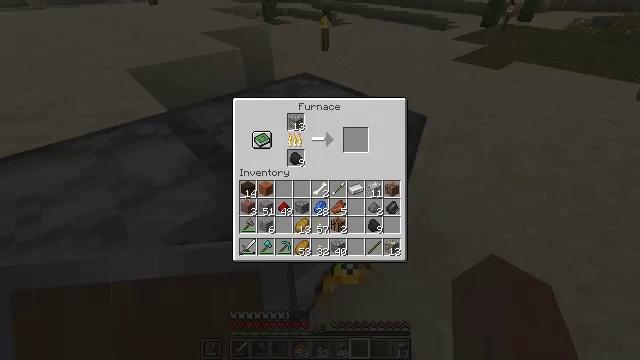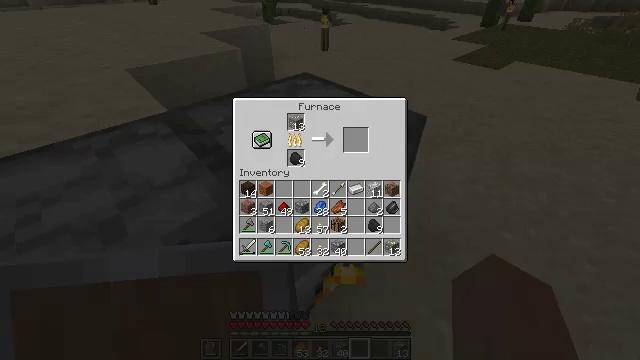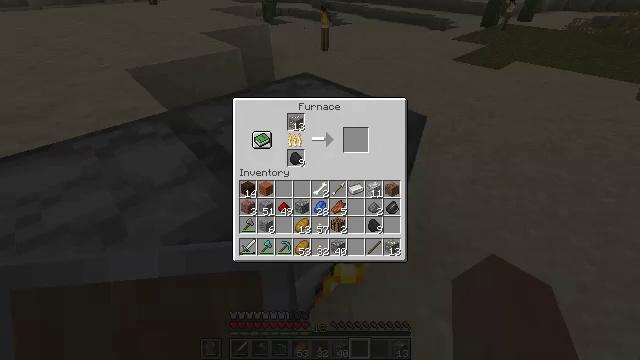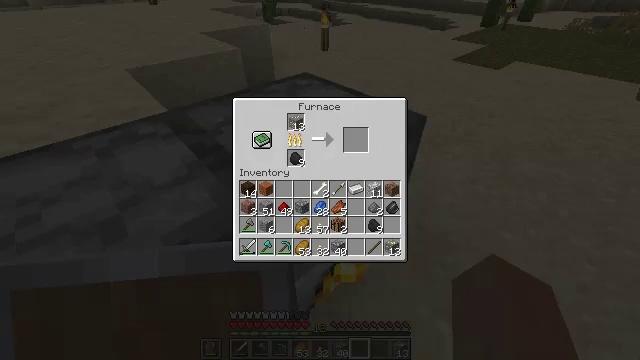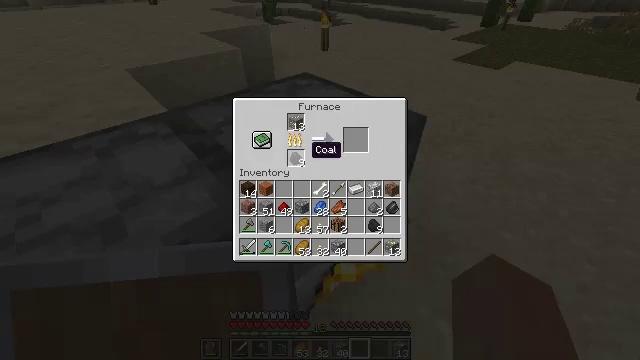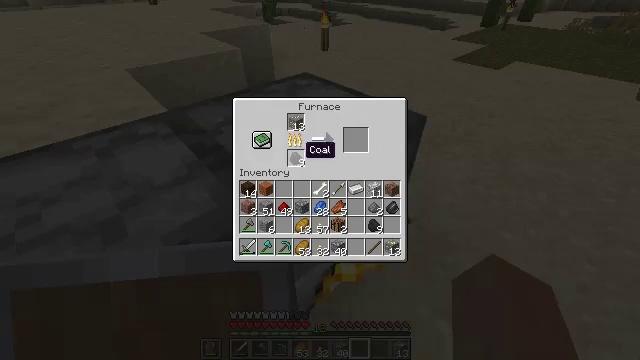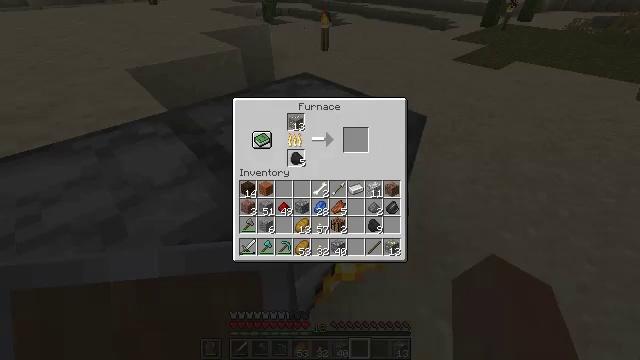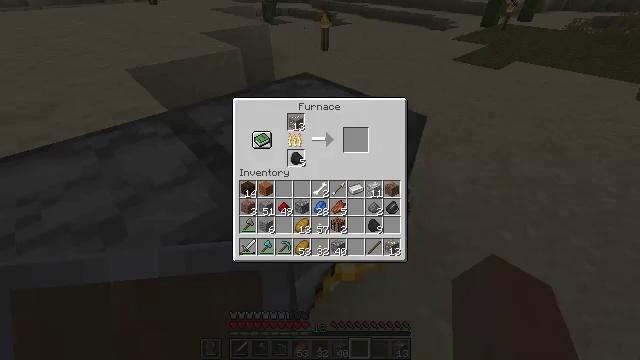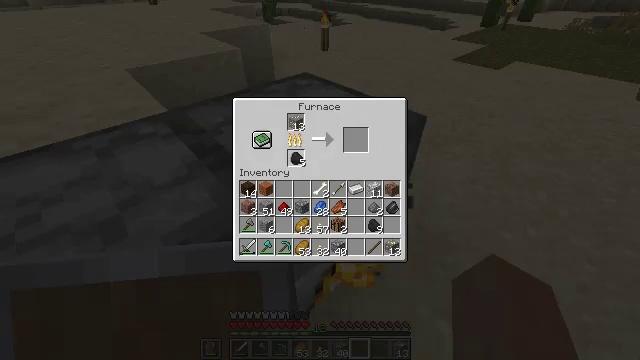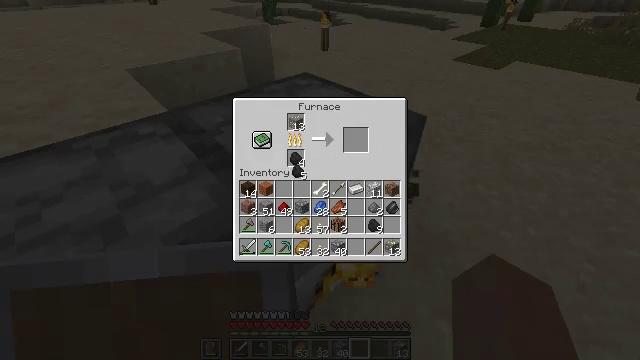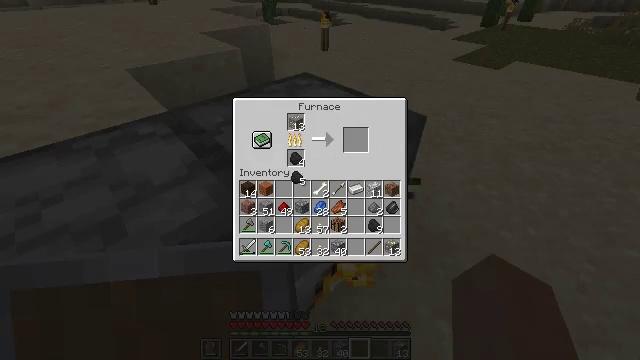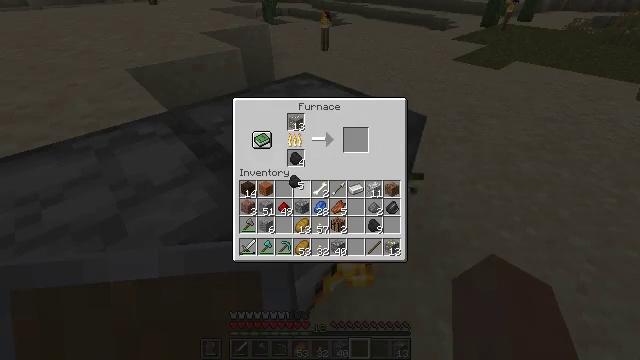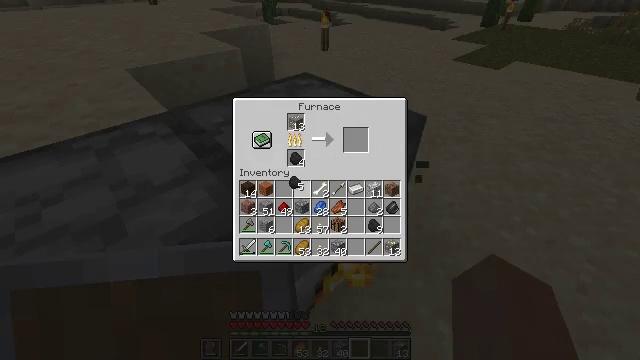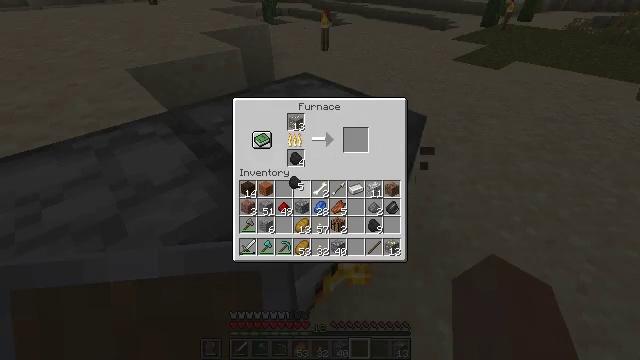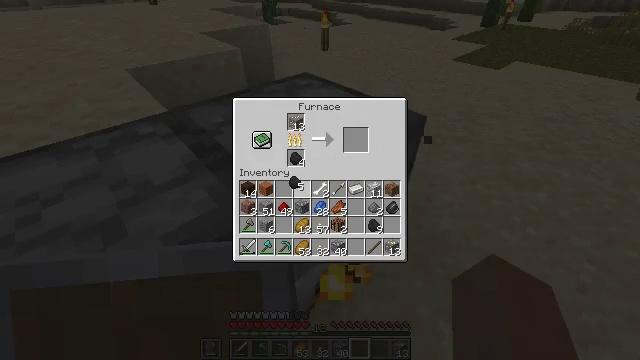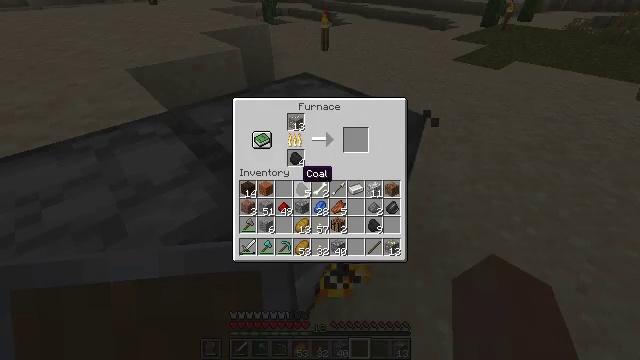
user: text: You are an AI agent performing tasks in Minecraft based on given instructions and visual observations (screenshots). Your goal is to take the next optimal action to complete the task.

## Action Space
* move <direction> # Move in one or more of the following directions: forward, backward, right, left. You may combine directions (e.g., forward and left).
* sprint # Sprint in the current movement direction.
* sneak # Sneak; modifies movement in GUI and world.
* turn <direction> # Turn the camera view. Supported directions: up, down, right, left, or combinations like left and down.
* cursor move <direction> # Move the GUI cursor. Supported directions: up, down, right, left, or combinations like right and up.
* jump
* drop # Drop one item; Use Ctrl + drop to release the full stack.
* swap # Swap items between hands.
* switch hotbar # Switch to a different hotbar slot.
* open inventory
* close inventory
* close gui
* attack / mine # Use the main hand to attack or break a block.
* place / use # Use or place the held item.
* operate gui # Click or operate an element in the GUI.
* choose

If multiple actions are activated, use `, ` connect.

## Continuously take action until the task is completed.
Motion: motion action
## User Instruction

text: Kill mobs.
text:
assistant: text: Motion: no_op
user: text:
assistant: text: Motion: no_op
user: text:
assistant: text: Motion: no_op
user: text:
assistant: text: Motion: no_op
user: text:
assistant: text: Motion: no_op
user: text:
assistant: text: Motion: choose
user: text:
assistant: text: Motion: choose
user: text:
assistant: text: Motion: choose
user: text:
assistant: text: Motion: cursor move down
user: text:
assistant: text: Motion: no_op
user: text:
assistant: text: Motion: no_op
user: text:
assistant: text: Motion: no_op
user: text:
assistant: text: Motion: operate gui
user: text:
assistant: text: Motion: operate gui
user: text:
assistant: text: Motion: no_op
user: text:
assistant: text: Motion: no_op
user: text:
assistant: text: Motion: no_op
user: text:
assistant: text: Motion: no_op
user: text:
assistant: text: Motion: no_op
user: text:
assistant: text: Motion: no_op
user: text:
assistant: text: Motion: no_op
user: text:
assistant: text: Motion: turn left, close gui
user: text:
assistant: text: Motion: turn left and down, open inventory
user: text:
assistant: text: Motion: turn left
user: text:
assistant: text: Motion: turn left, use / place
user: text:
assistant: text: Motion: use / place
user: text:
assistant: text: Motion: use / place
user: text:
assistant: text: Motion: no_op
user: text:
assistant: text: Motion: no_op
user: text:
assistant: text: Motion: no_op